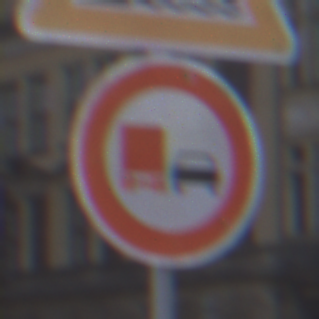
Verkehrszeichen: UeberholverbotKraftfahrzeuge
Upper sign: Ufer
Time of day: MorningAfternoon
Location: Outdoor (Urban)
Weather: PartlyCloudy
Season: NotSpecified
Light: Natural